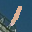
Label: 1